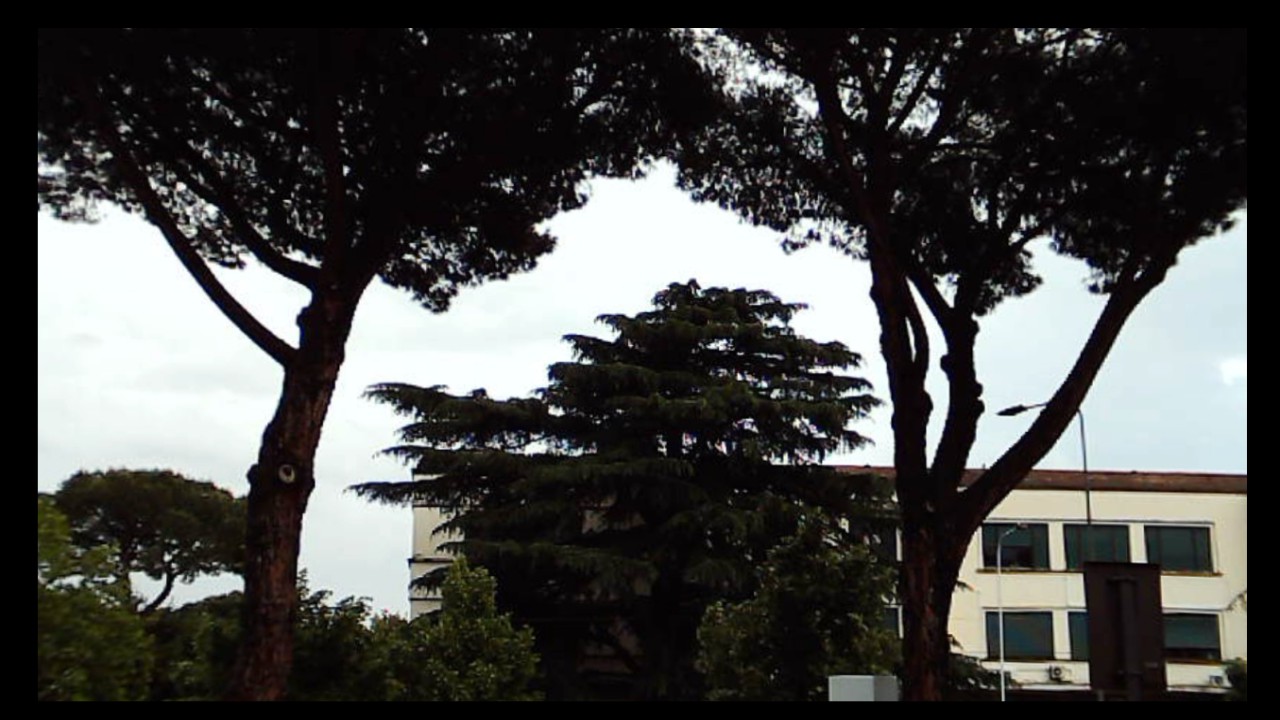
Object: DarwinFPV cineape20